Question: I want to implement instagram like profile page appbar in my app.
I used customscrollview and inside that sliverappbar but that is not working
so please someone can show me an example.

I want to implement follow button when someone scroll down inside profile page.
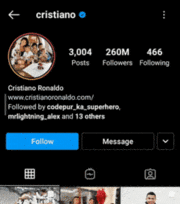
Answer: you can do it like this
fist need to initialize 'ScrollController'
'''
ScrollController _scrollController =
new ScrollController();
'''
Then create 'initState()' and add handeleScroll() method. you need to implement this based on your needs.
'''
@override
void initState() {
super.initState();
handleScroll();
}
'''
write dispose method to prevent recurrent builds
'''
@override
void dispose() {
_scrollController.removeListener(() {});
super.dispose();
}
'''
Then create show and hide button functions
'''
void showButton() {
setState(() {
_show = true;
});
}
void hideButton() {
setState(() {
_show = false;
});
}
'''
After that create the scroll Handel controller class
'''
void handleScroll() async {
_scrollController.addListener(() {
if (_scrollController.position.userScrollDirection ==
ScrollDirection.reverse) {
hideButton();
}
if (_scrollController.position.userScrollDirection ==
ScrollDirection.forward) {
showButton();
}
});
}
'''
Finally, you can implement the button UI that you link.
'''
FlatButton: Visibility(
visible: _show,
child: FlatButton(
child: Icon(Icons.add), onPressed: () {})));
}
'''